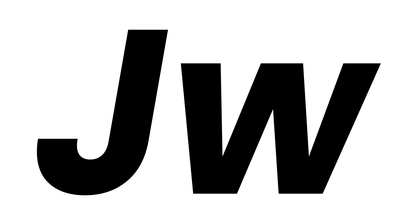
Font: Poppins-BoldItalic